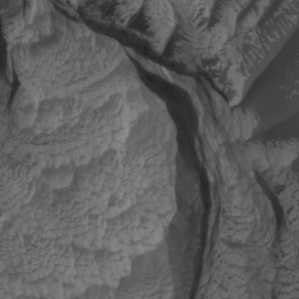
Label: non_frost